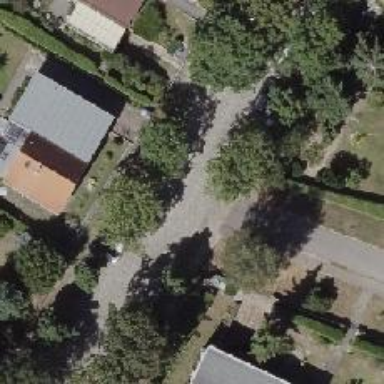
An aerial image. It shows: Residential road with concrete surface. There is sidewalk on the left side.